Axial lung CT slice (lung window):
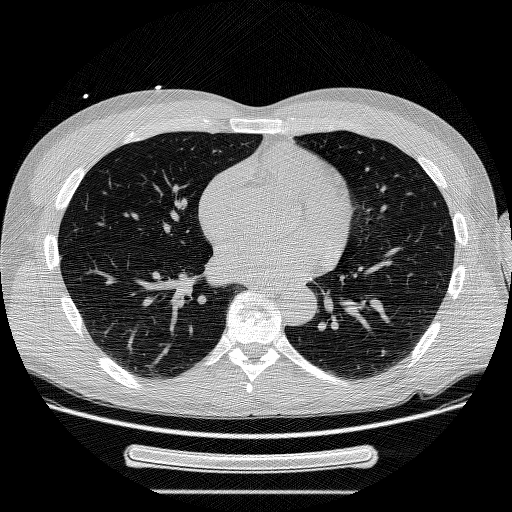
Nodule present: no